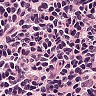
Metastatic tissue present: no